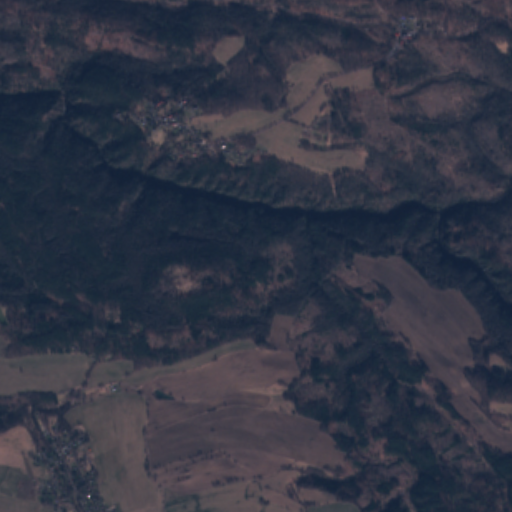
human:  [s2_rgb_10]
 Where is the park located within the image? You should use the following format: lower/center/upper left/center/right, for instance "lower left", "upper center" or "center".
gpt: The park is located in the center left of the image.
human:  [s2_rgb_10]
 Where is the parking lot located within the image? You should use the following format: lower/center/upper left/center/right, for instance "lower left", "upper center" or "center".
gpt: The parking lot is located in the upper of the image.
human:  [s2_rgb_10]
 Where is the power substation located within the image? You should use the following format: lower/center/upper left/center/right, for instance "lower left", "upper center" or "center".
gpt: The power substation is located in the lower left of the image.
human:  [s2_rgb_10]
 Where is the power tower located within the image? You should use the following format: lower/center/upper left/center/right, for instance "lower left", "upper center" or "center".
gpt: The power tower is located in the center right of the image.
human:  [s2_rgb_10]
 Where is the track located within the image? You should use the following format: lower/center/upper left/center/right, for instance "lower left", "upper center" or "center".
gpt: There is no track in the image.